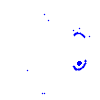
Particle: pion